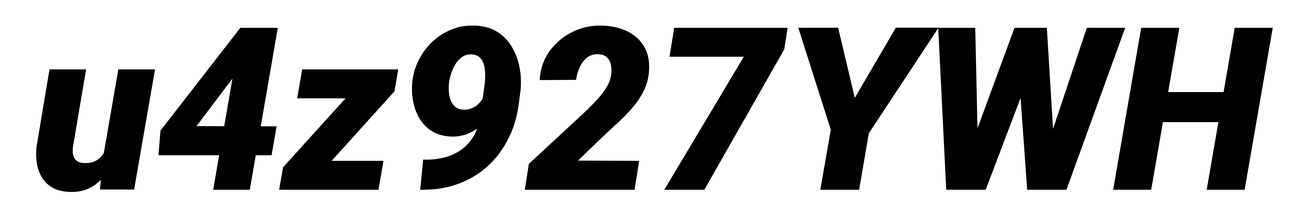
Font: Roboto-Italic_Black_Italic